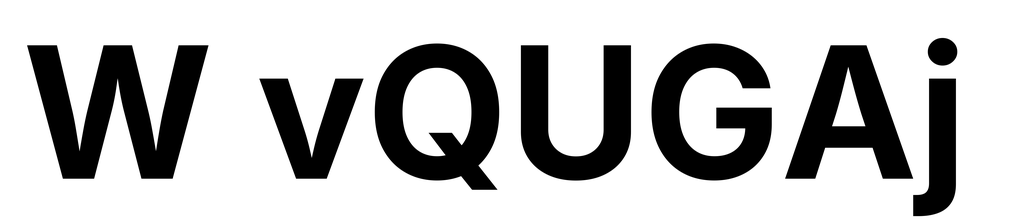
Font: Inter_Bold